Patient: sex F, age 66
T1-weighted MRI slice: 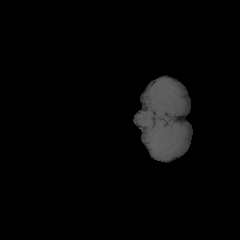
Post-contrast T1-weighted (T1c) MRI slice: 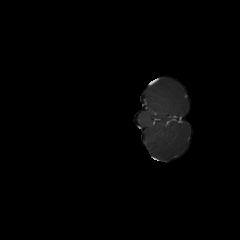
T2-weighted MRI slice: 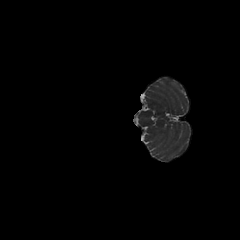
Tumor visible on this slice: no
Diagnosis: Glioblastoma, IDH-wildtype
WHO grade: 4